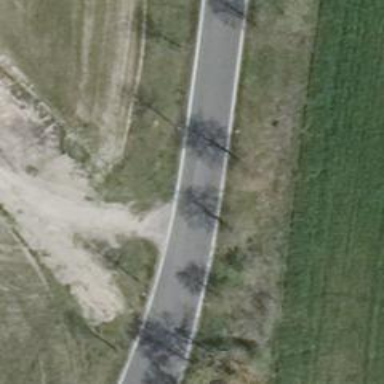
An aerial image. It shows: Sandy track road.